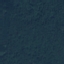
Land use / land cover: Forest